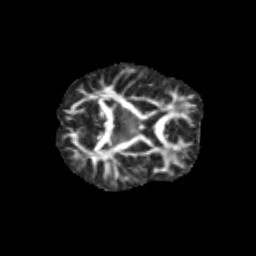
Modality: FA
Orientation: axial
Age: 13
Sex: female
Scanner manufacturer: siemens
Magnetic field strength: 3 T
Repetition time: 3.8 s
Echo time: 0.07 s